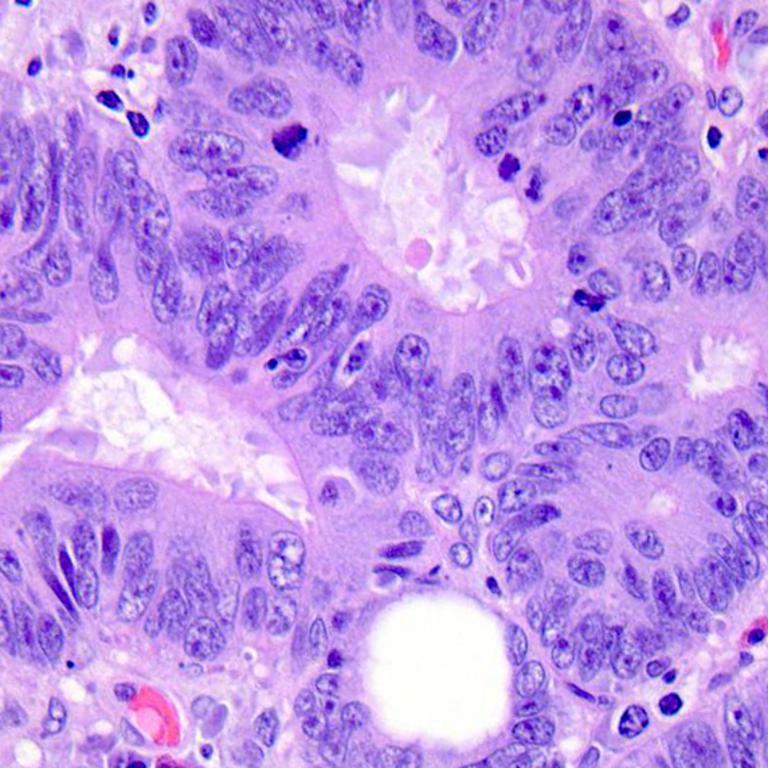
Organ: colon
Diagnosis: adenocarcinomas